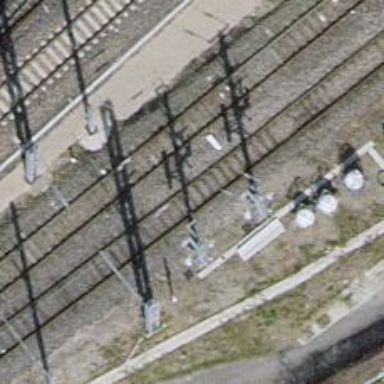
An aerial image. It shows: Railway track with contact lines for electrification.